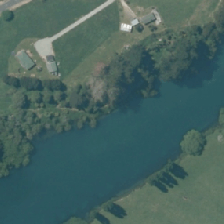
Land cover: grose_broom